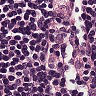
Metastatic tissue present: no